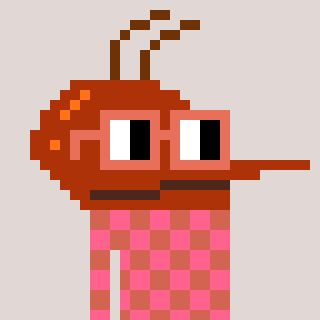
a pixel art character with square orange glasses, a mosquito-shaped head and a peachy-colored body on a warm background